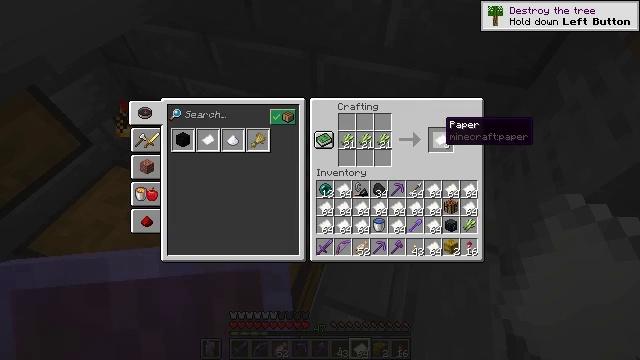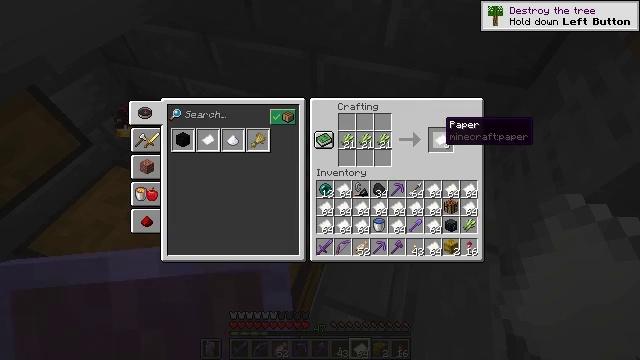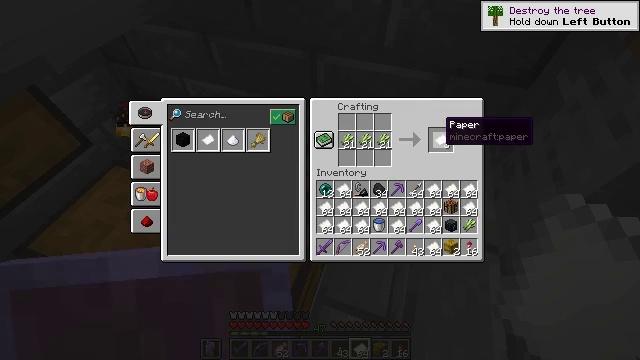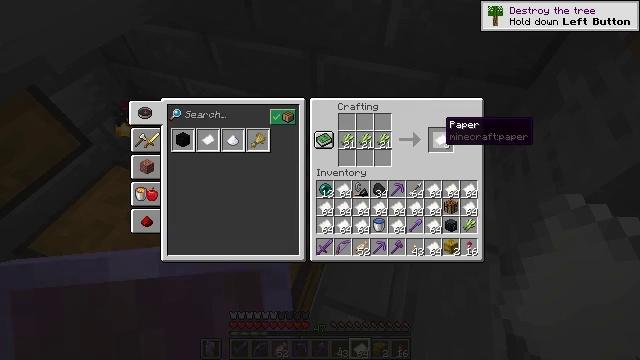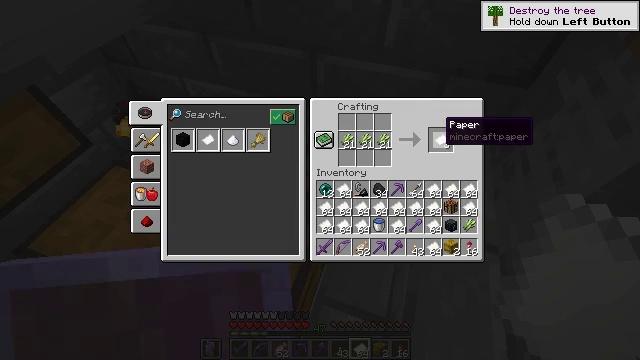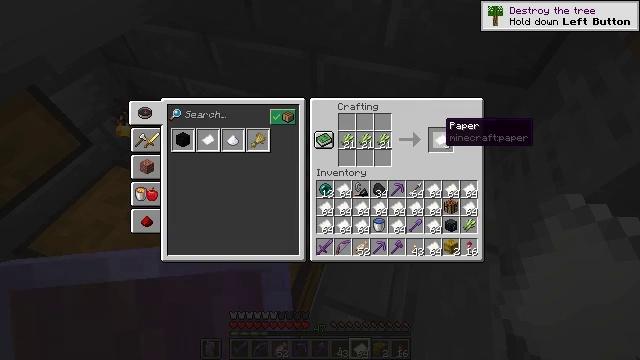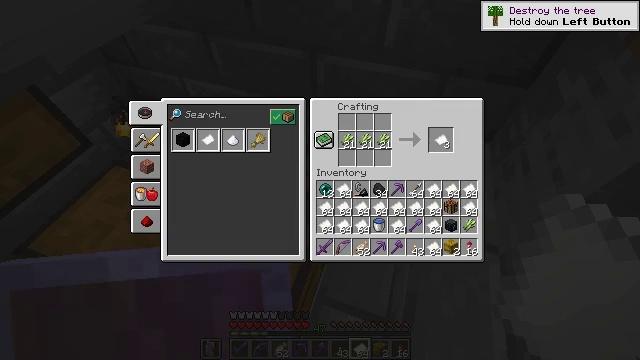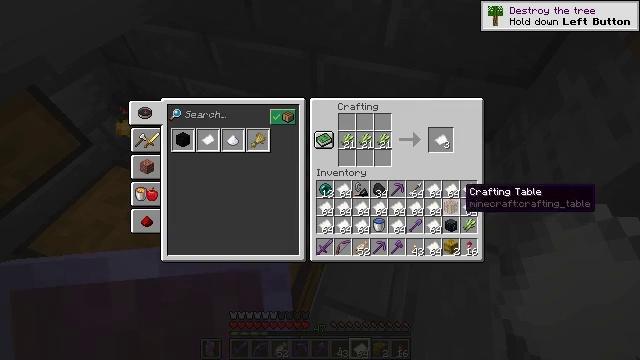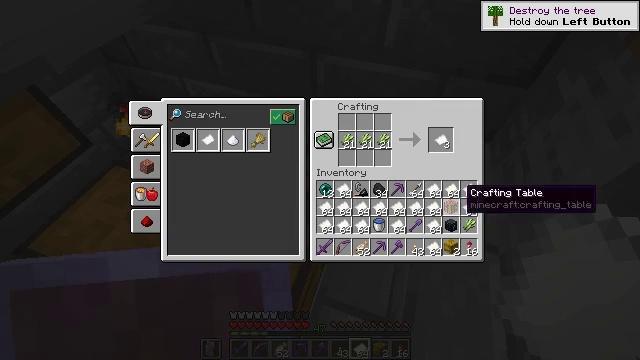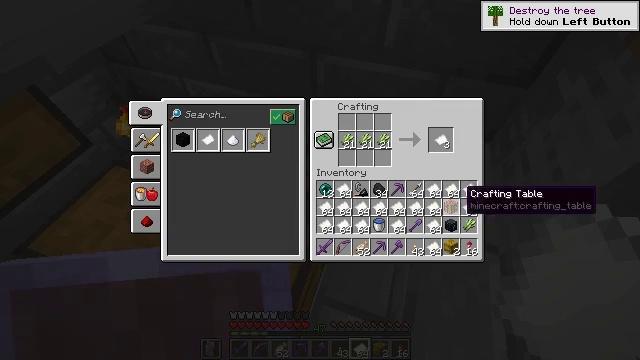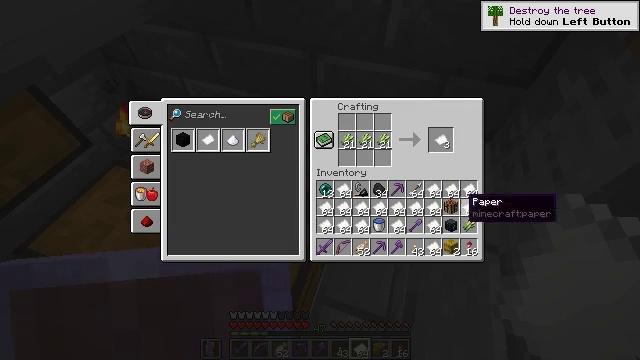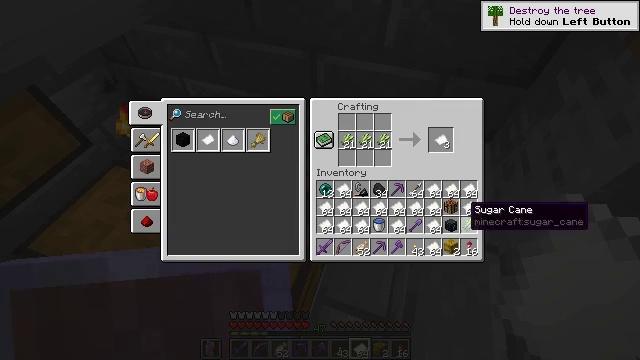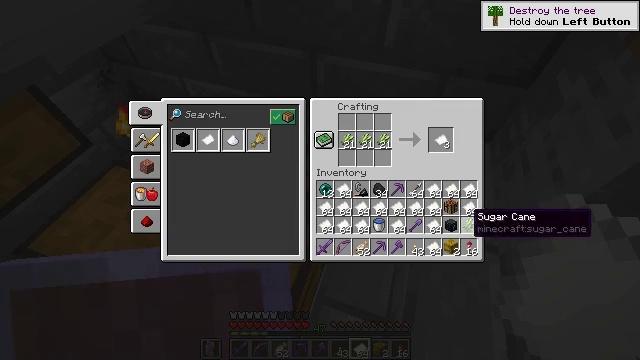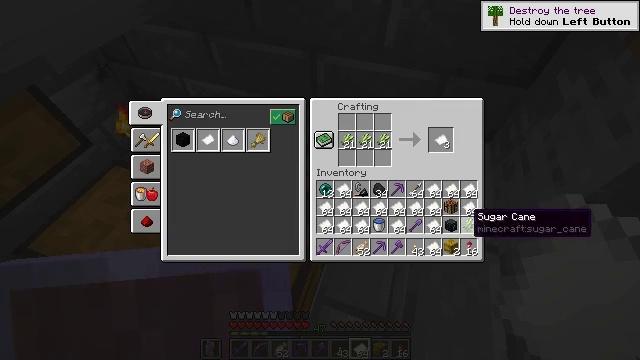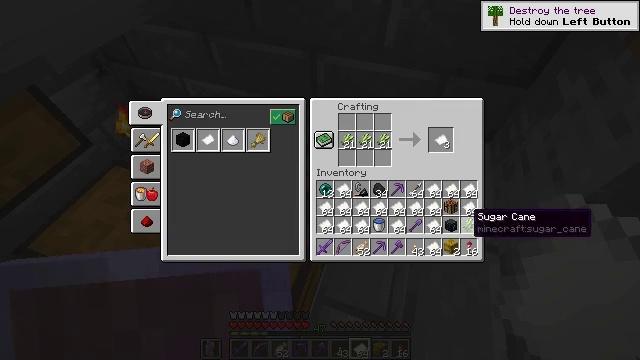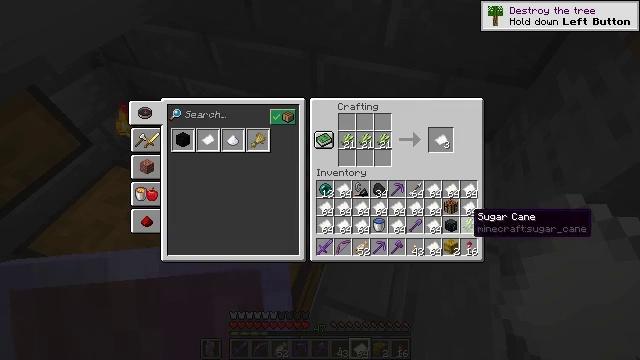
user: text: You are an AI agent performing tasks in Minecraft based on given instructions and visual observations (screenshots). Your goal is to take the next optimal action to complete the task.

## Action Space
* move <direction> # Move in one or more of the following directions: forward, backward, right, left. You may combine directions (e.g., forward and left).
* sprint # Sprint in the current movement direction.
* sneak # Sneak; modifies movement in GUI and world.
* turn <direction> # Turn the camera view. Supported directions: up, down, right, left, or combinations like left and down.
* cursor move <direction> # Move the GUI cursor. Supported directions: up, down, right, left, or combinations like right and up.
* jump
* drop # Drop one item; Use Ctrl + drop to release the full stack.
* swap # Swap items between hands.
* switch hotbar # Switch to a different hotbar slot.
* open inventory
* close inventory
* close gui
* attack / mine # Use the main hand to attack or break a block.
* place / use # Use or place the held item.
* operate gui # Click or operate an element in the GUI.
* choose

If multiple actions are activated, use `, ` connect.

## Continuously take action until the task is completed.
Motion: motion action
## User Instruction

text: Remove a sugar cane from the inventory.
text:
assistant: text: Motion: sneak, attack / mine
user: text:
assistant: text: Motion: sneak, attack / mine
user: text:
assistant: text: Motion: sneak, attack / mine
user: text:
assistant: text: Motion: sneak
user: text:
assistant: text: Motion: sneak
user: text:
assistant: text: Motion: sneak, turn right and down
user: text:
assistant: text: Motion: sneak, turn right and down
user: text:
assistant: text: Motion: sneak
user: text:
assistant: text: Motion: no_op
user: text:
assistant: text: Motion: turn down
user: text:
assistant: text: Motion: turn down
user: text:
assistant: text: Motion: turn down
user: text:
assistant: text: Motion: no_op
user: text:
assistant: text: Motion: no_op
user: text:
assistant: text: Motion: no_op
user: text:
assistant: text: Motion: attack / mine
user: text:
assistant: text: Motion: attack / mine
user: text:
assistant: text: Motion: attack / mine
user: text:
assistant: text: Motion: turn right and up
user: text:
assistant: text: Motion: turn right and up
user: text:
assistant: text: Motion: turn right
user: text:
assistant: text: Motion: attack / mine
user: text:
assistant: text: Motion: attack / mine
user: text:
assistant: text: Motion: attack / mine
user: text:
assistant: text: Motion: no_op
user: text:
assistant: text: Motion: turn left
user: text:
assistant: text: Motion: turn left
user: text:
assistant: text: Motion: turn left and up
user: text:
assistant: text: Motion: turn left and up
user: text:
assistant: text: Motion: no_op